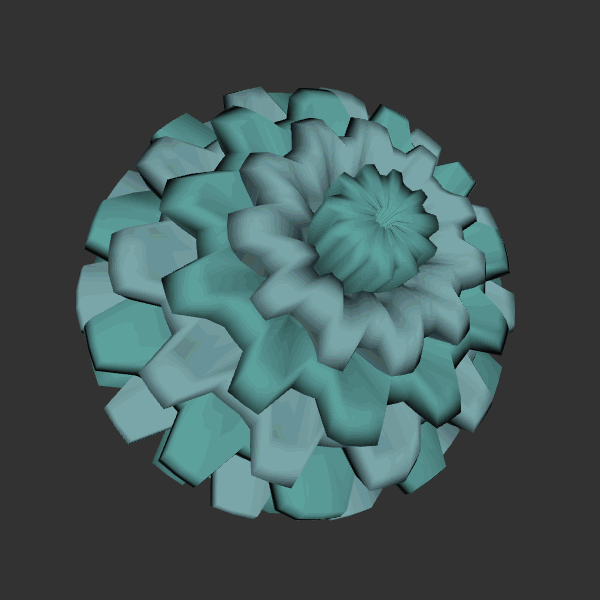
Background: dark